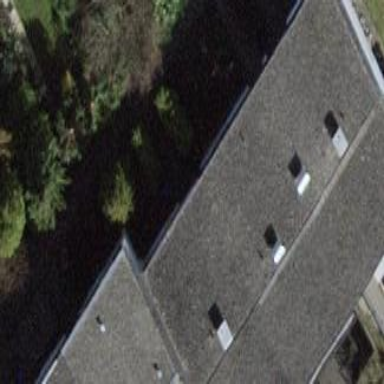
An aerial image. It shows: Terrace building.